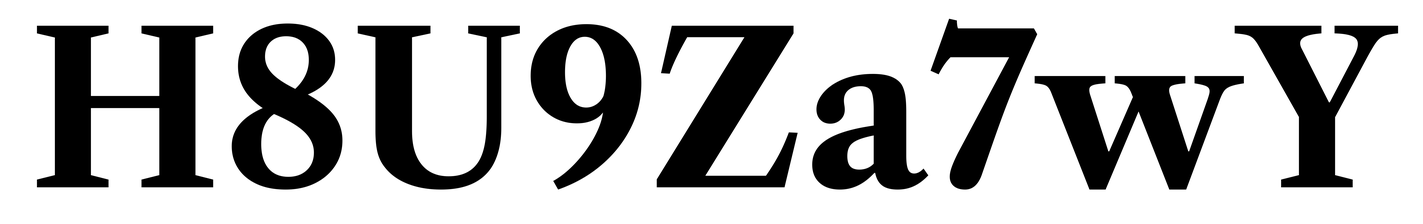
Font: LibreCaslonText_Bold